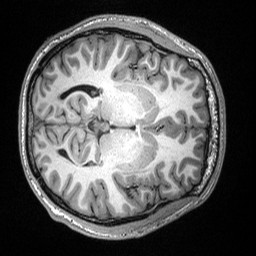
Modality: T1w
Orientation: axial
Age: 23
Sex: male